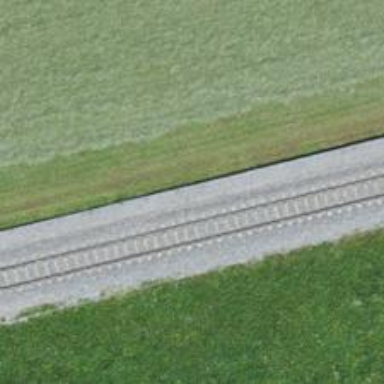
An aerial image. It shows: Narrow gauge railway with electrified contact lines.